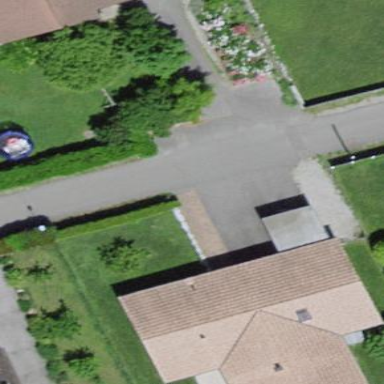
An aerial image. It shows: Detached building.